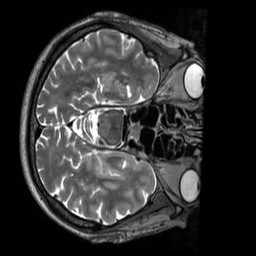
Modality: T2w
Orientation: axial
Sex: male
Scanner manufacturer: siemens
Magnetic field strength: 3 T
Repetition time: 3.2 s
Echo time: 0.409 s